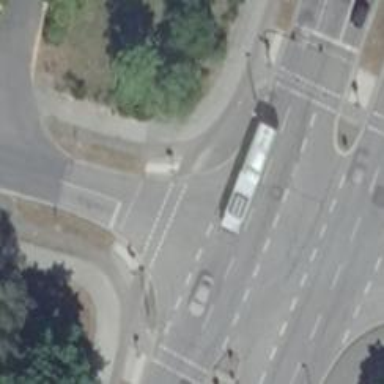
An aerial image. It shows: Road with traffic signals.